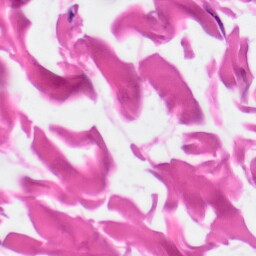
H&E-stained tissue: Skin